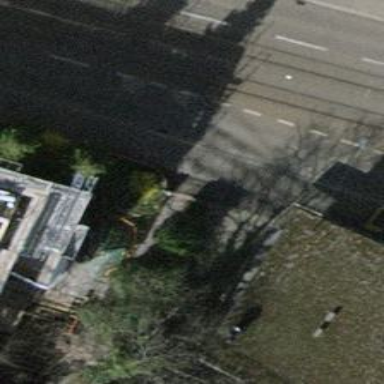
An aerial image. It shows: Unmarked crossing with traffic calming table on the road.